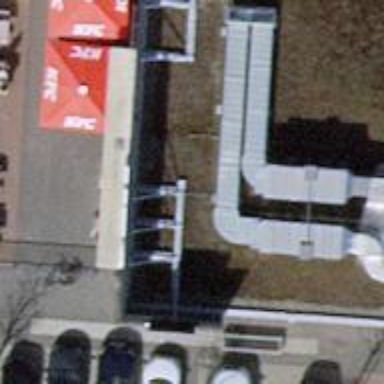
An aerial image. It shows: Fast food establishment.